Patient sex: F
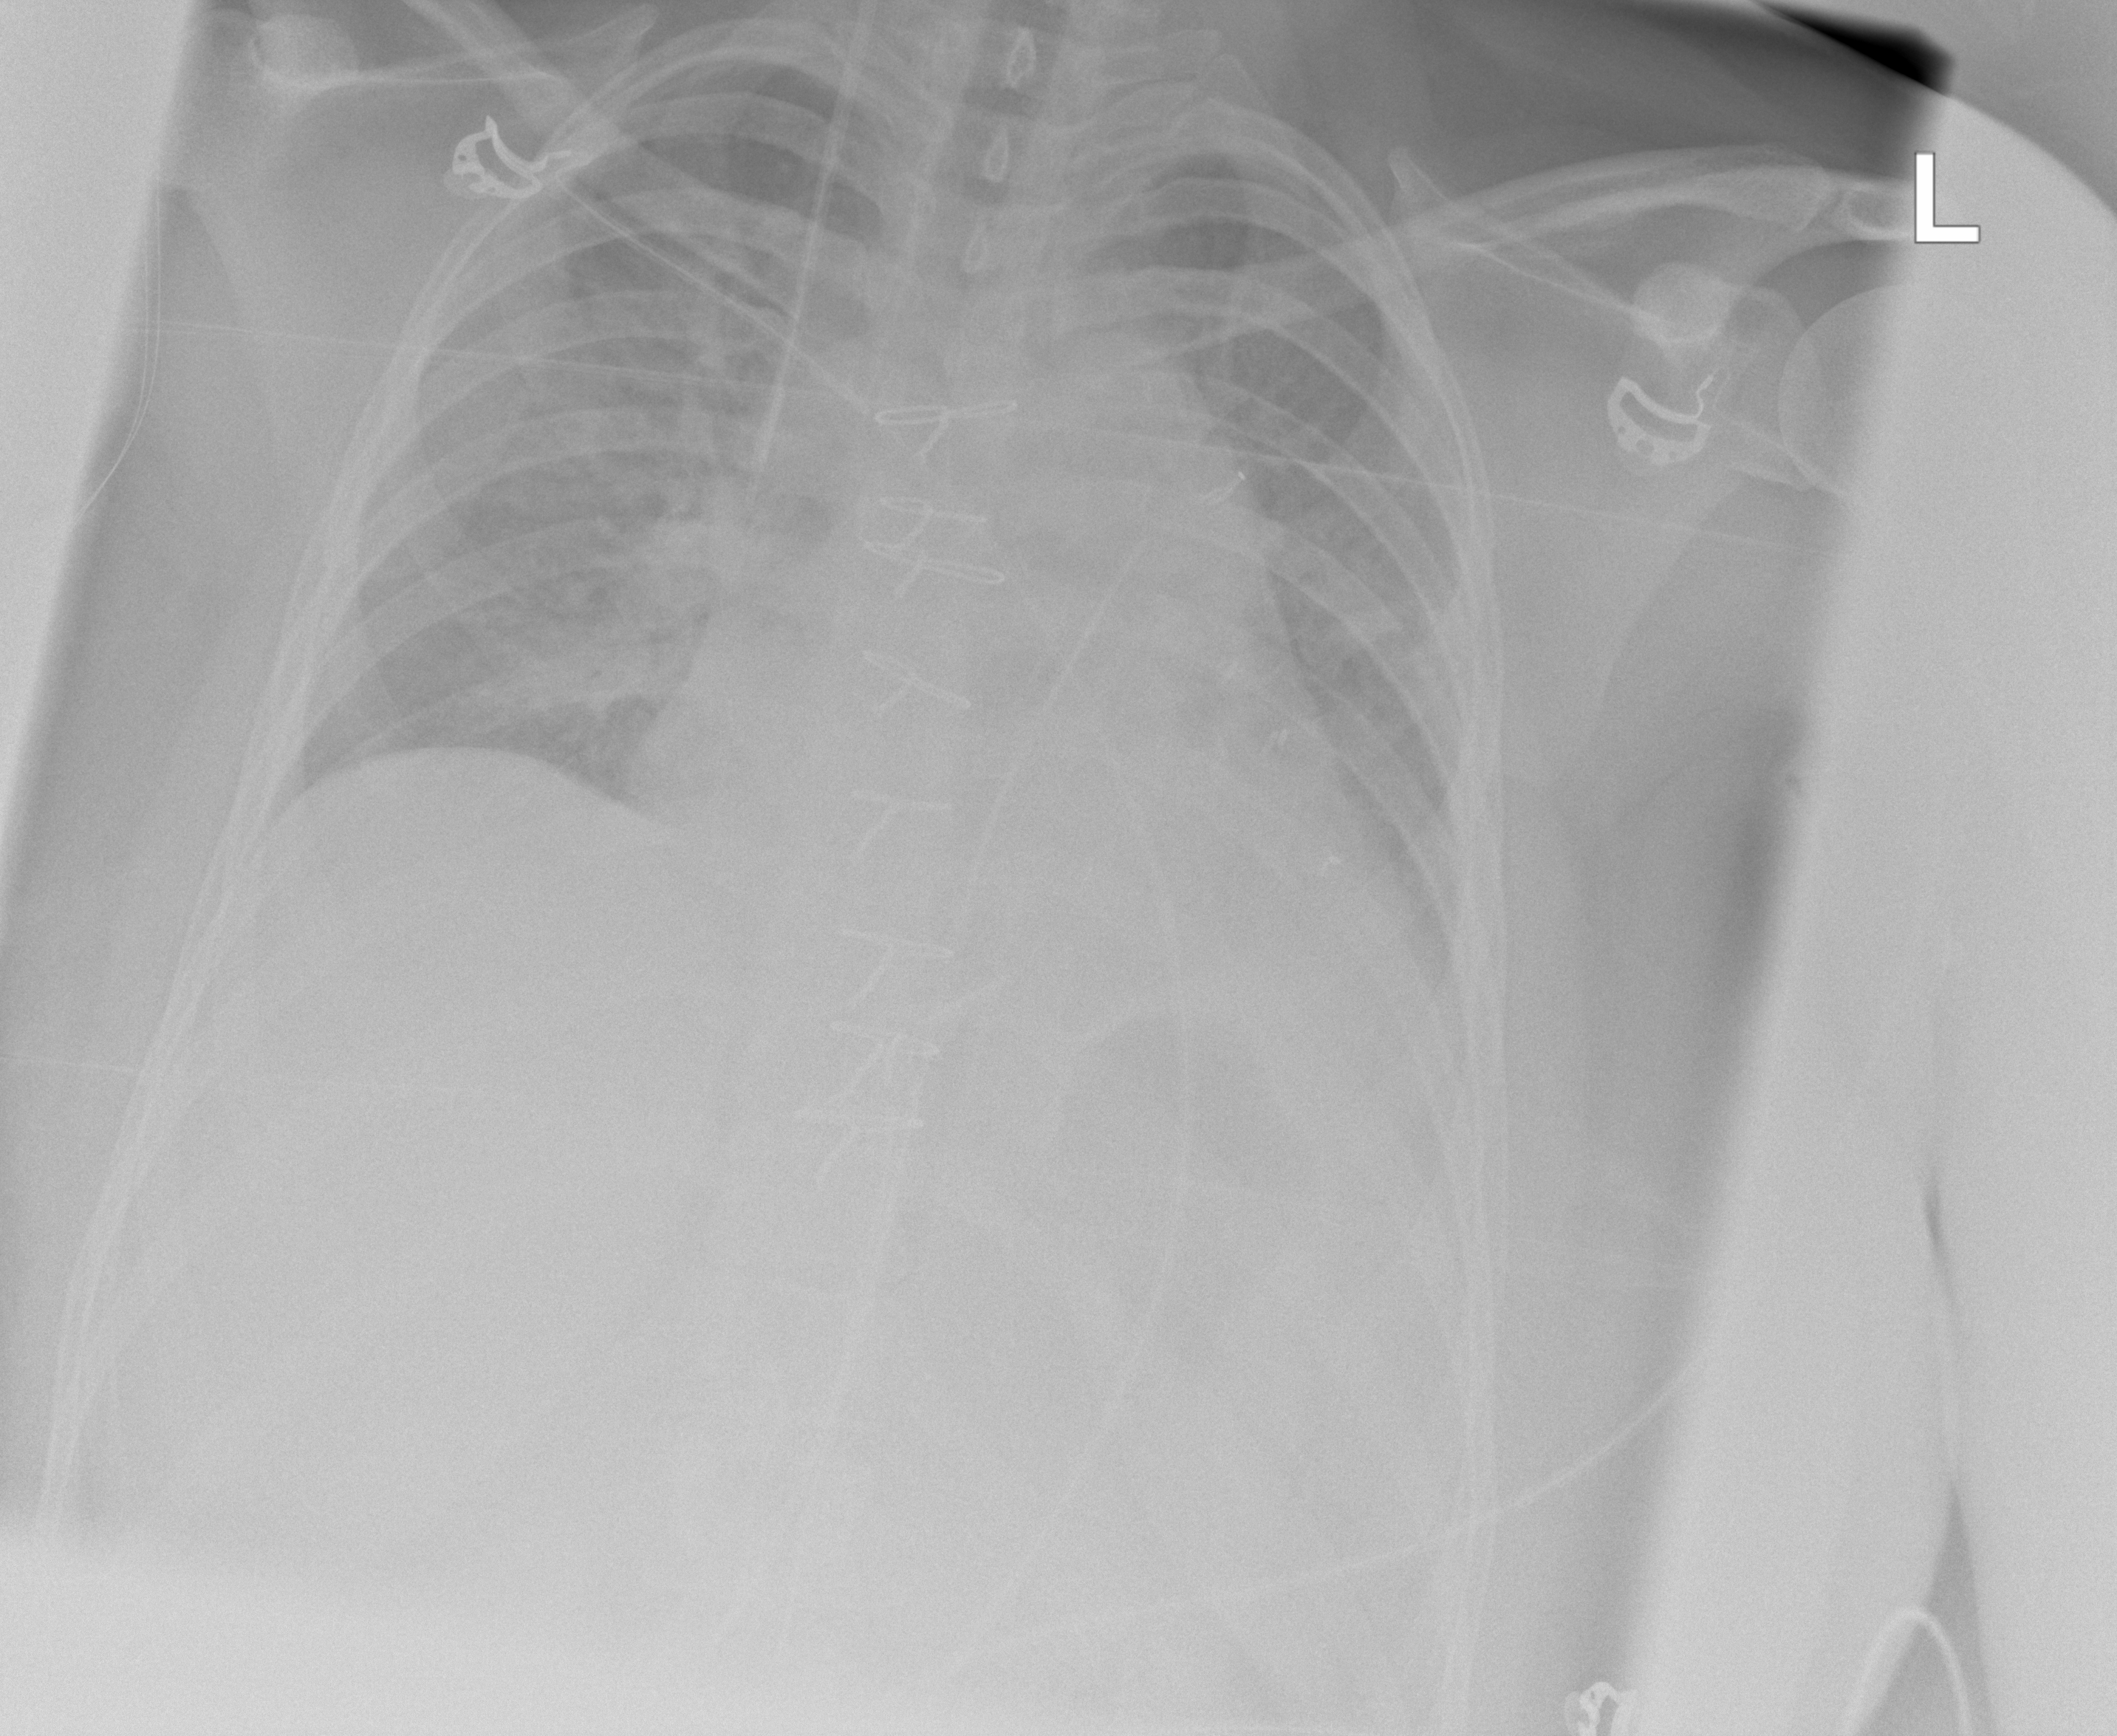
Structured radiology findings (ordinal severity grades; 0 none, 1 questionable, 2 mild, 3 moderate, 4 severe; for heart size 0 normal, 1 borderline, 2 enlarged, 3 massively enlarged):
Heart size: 3
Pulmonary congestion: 3
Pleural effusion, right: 0
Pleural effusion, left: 2
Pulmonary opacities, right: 1
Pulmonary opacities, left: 1
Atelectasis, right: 0
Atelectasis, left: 0